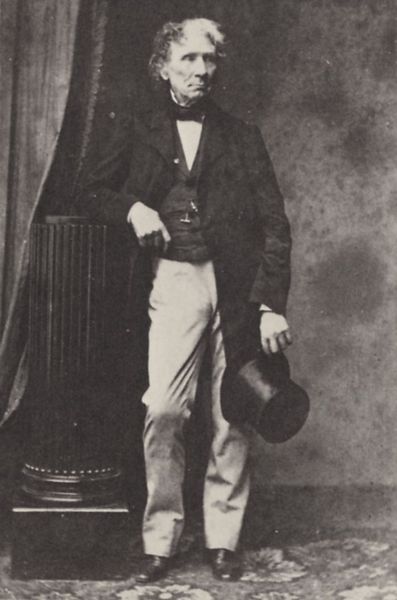
Titel: Münchner Künstler; Leo von Klenze, Hofbauintendant
Künstler: Joseph Albert
Standort: Augsburg/München
Institution: Stadt- und Staatsbibliothek/Stadtarchiv
Schlagwörter: dunkel, felsen, hand, körper, mann, schatten, weiß, ellbogen, finger, frisur, frisuren, grau, haar, hell, hintergrund, hut, licht, mund, nase, pfeiler, profil, raum, schwarz, stirn, stützen, säule, säulen, zimmer, blick, schal, muster, rock, schleife, teppich, zylinder, alt, anzug, hemd, hose, jacke, mütze, wand, arm, augen, falten, gesicht, kragen, mensch, sockel, stehen, stein, steine, bild, bildnis, herr, hände, innenraum, portrait, porträt, vorhang, boden, auge, haare, mantel, pose, stoff, stoffe, blatt, person, augenbrauen, kinn, locke, locken, schulter, kanneliert, kannelierung, beine, kopfbedeckung, bein, schuhe, hosen, fels, mauer, amerika, füsse, frack, falte, gardine, tapete, dichter, ernst, glanz, floral, angelehnt, atelier, streifen, uhr, teppichmuster, glänzen, glänzend, bauch, plinthe, ellenbogen, knie, fliege, gehrock, weste, foto, fotografie, photographie, wände, stütze, gestützt, fuss, links, schwarz weiss, jacken, posieren, schuh, ganzkörper, photo, ganzfigur, uhrenkette, halbprofil, mauern, gesichtsausdruck, aufgestützt, kanneluren, usa, basis, taschenuhr, lackschuhe, spielbein, standbein, fotographie, kannelüren, schaft, stumpf, präsident, mamor, kapitel, studio, mann mit hut, rondell, säulenstumpf, leo von klenze, kannelur, zylinderhut, ganz, sääule, sokel, grauhaarof, kanelur, nacht links, spielbbein, zyliner, porträt eines mannes mit hut, porträt im fotostudiuo, porträt eines mannes an der säule, krafen, hoheitssymbol, hse, #teppich, fotograpie, tachenuhr, knee